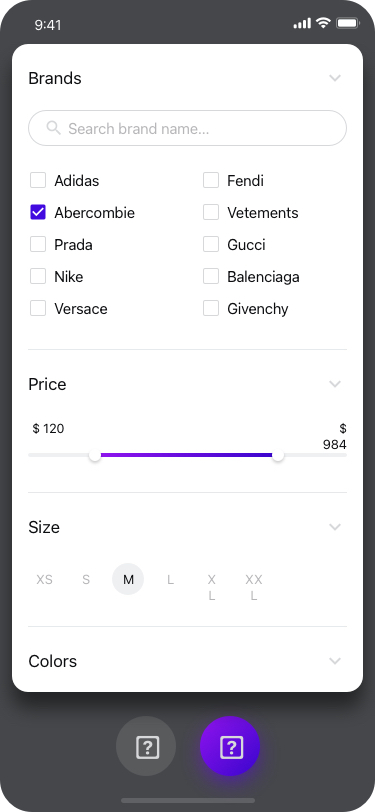
Text in this UI design:


Colors
XS
S
M
L
XL
XXL
Size
$ 120
$ 984
Price
Adidas
Fendi
Abercombie
Vetements
Prada
Gucci
Nike
Balenciaga
Versace
Givenchy
Search brand name…
Brands